Question: A simple app:
'''
function doGet() {
return(test());
}
function test(){
var smiley = UiApp.createApplication().setTitle("TT Bomgar Feedback");
var textIn = smiley.createTextBox().setName("text");
var textOut = smiley.createLabel().setId("label").setVisible(false);
var button = smiley.createSubmitButton("Submit");
var handler = smiley.createServerHandler("handler");
button.addClickHandler(handler);
smiley.add(button);
smiley.add(textIn);
smiley.add(textOut);
return(smiley);
}
function handler(e){
app = UiApp.getActiveApplication();
var text = e.parameter.text;
app.getElementById("label").setVisible(true).setText(text);
return(app);
}
'''
In the handler function, 'var text' is always 'undefined'. This means that the following is returned:

So, undefined is printed instead of "some text".
I don't understand why though, because I have correctly set the name of the text box element in the test function ...
Any assistance is greatly appreciated.
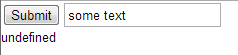
Answer: You need to add a callBackElemnt to the handler so that its value will get passed to the handler function. In normal practice, we just add the top most element containing all other elements. But you can also add all the elements whose value you want to pass.
modified script
'''
var handler = smiley.createServerHandler("handler");
handler.addCallbackElement(textIn);
button.addClickHandler(handler);
'''